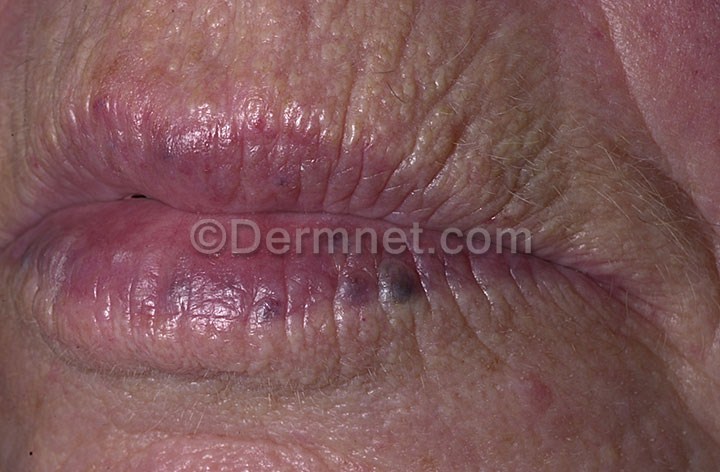
Disease: Vascular Tumors